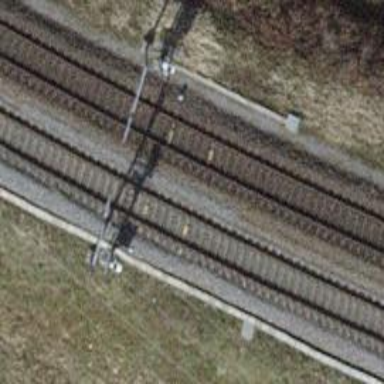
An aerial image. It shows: Railway signal.